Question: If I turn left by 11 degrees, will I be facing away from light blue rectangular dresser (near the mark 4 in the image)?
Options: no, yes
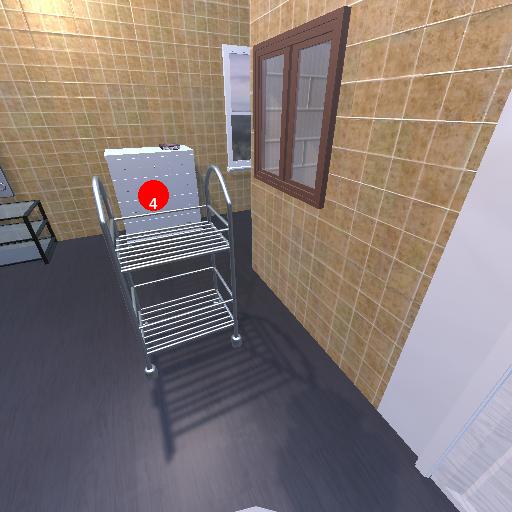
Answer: no